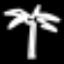
Label: palm tree